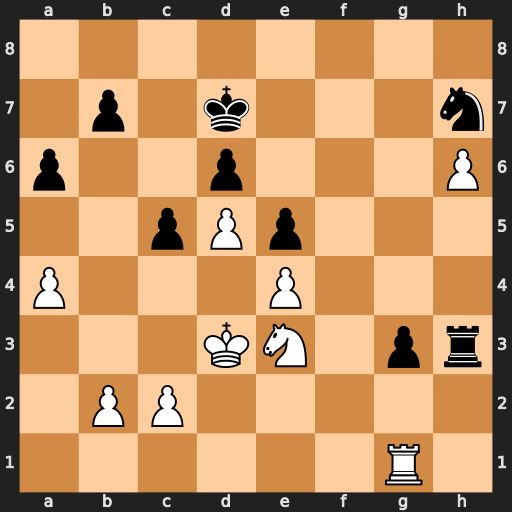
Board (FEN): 8/1p1k3n/p2p3P/2pPp3/P3P3/3KN1pr/1PP5/6R1
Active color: w
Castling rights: -
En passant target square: -
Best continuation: Nf5 Ng5 Rxg3 Rxg3+ Nxg3